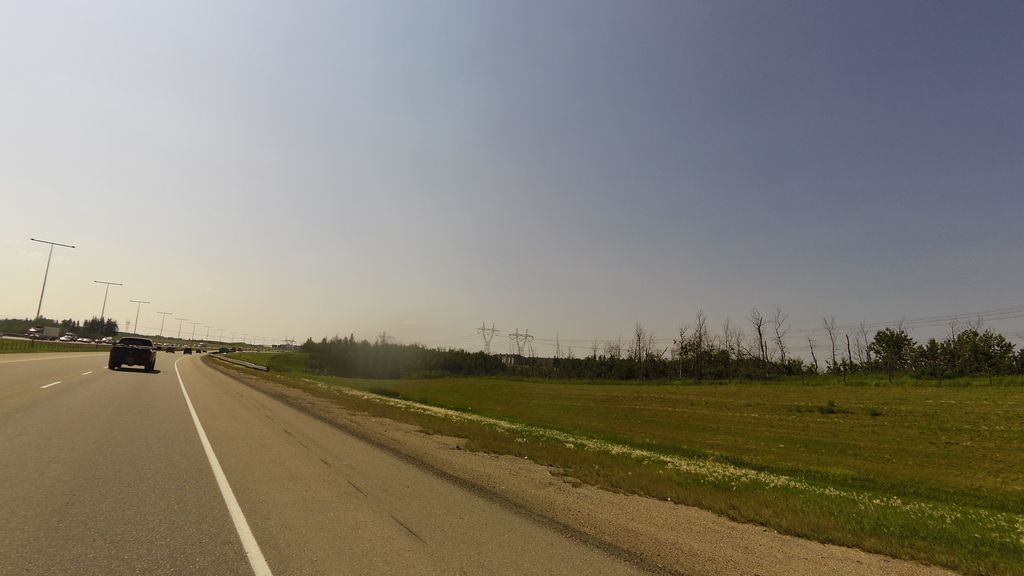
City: edmonton